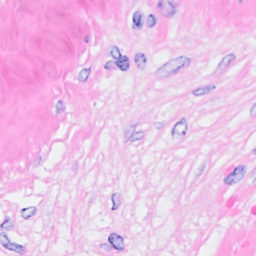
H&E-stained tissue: Breast